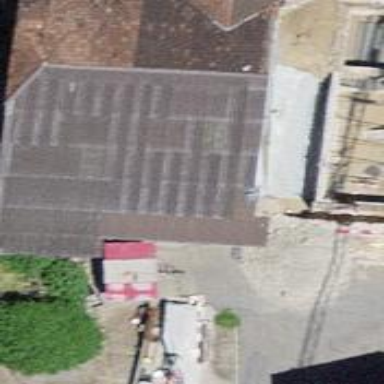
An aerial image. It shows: Farm building.